Interaction volume radius: 10 \u00c5
Interaction volume height: 35 \u00c5
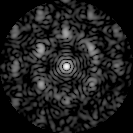
Disorder parameter: 0.6285